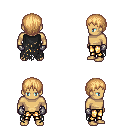
a pixel art fantasy rpg character, male body template, human, tanned skin, black tattered cape, gold greaves, light blonde plain hairstyle, metal gloves, four views (front, back, left, right), 2x2 character sprite sheet, small pixel art, hard edges, no anti-aliasing